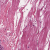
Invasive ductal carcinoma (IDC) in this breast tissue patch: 0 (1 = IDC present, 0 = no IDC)